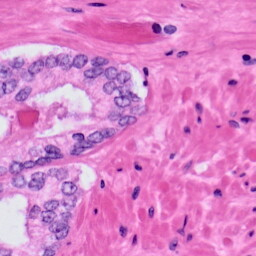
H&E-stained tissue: Prostate